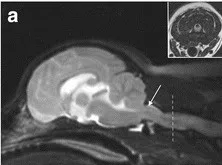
A; Sagittal T2-weighted MR image revealing caudal occipital malformation, kinking of the caudal medulla, foramen magnum herniation (arrow), and a T2-hyperintense intramedullary signal within the spinal cord extending from C1 to C3. Transverse FLAIR image at the level of C2 (broken arrow, inset), demonstrating the hypointense syrinomyelic cavity in the dorsal spinal cord.
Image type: radiology (mri)